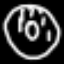
Label: donut